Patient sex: F
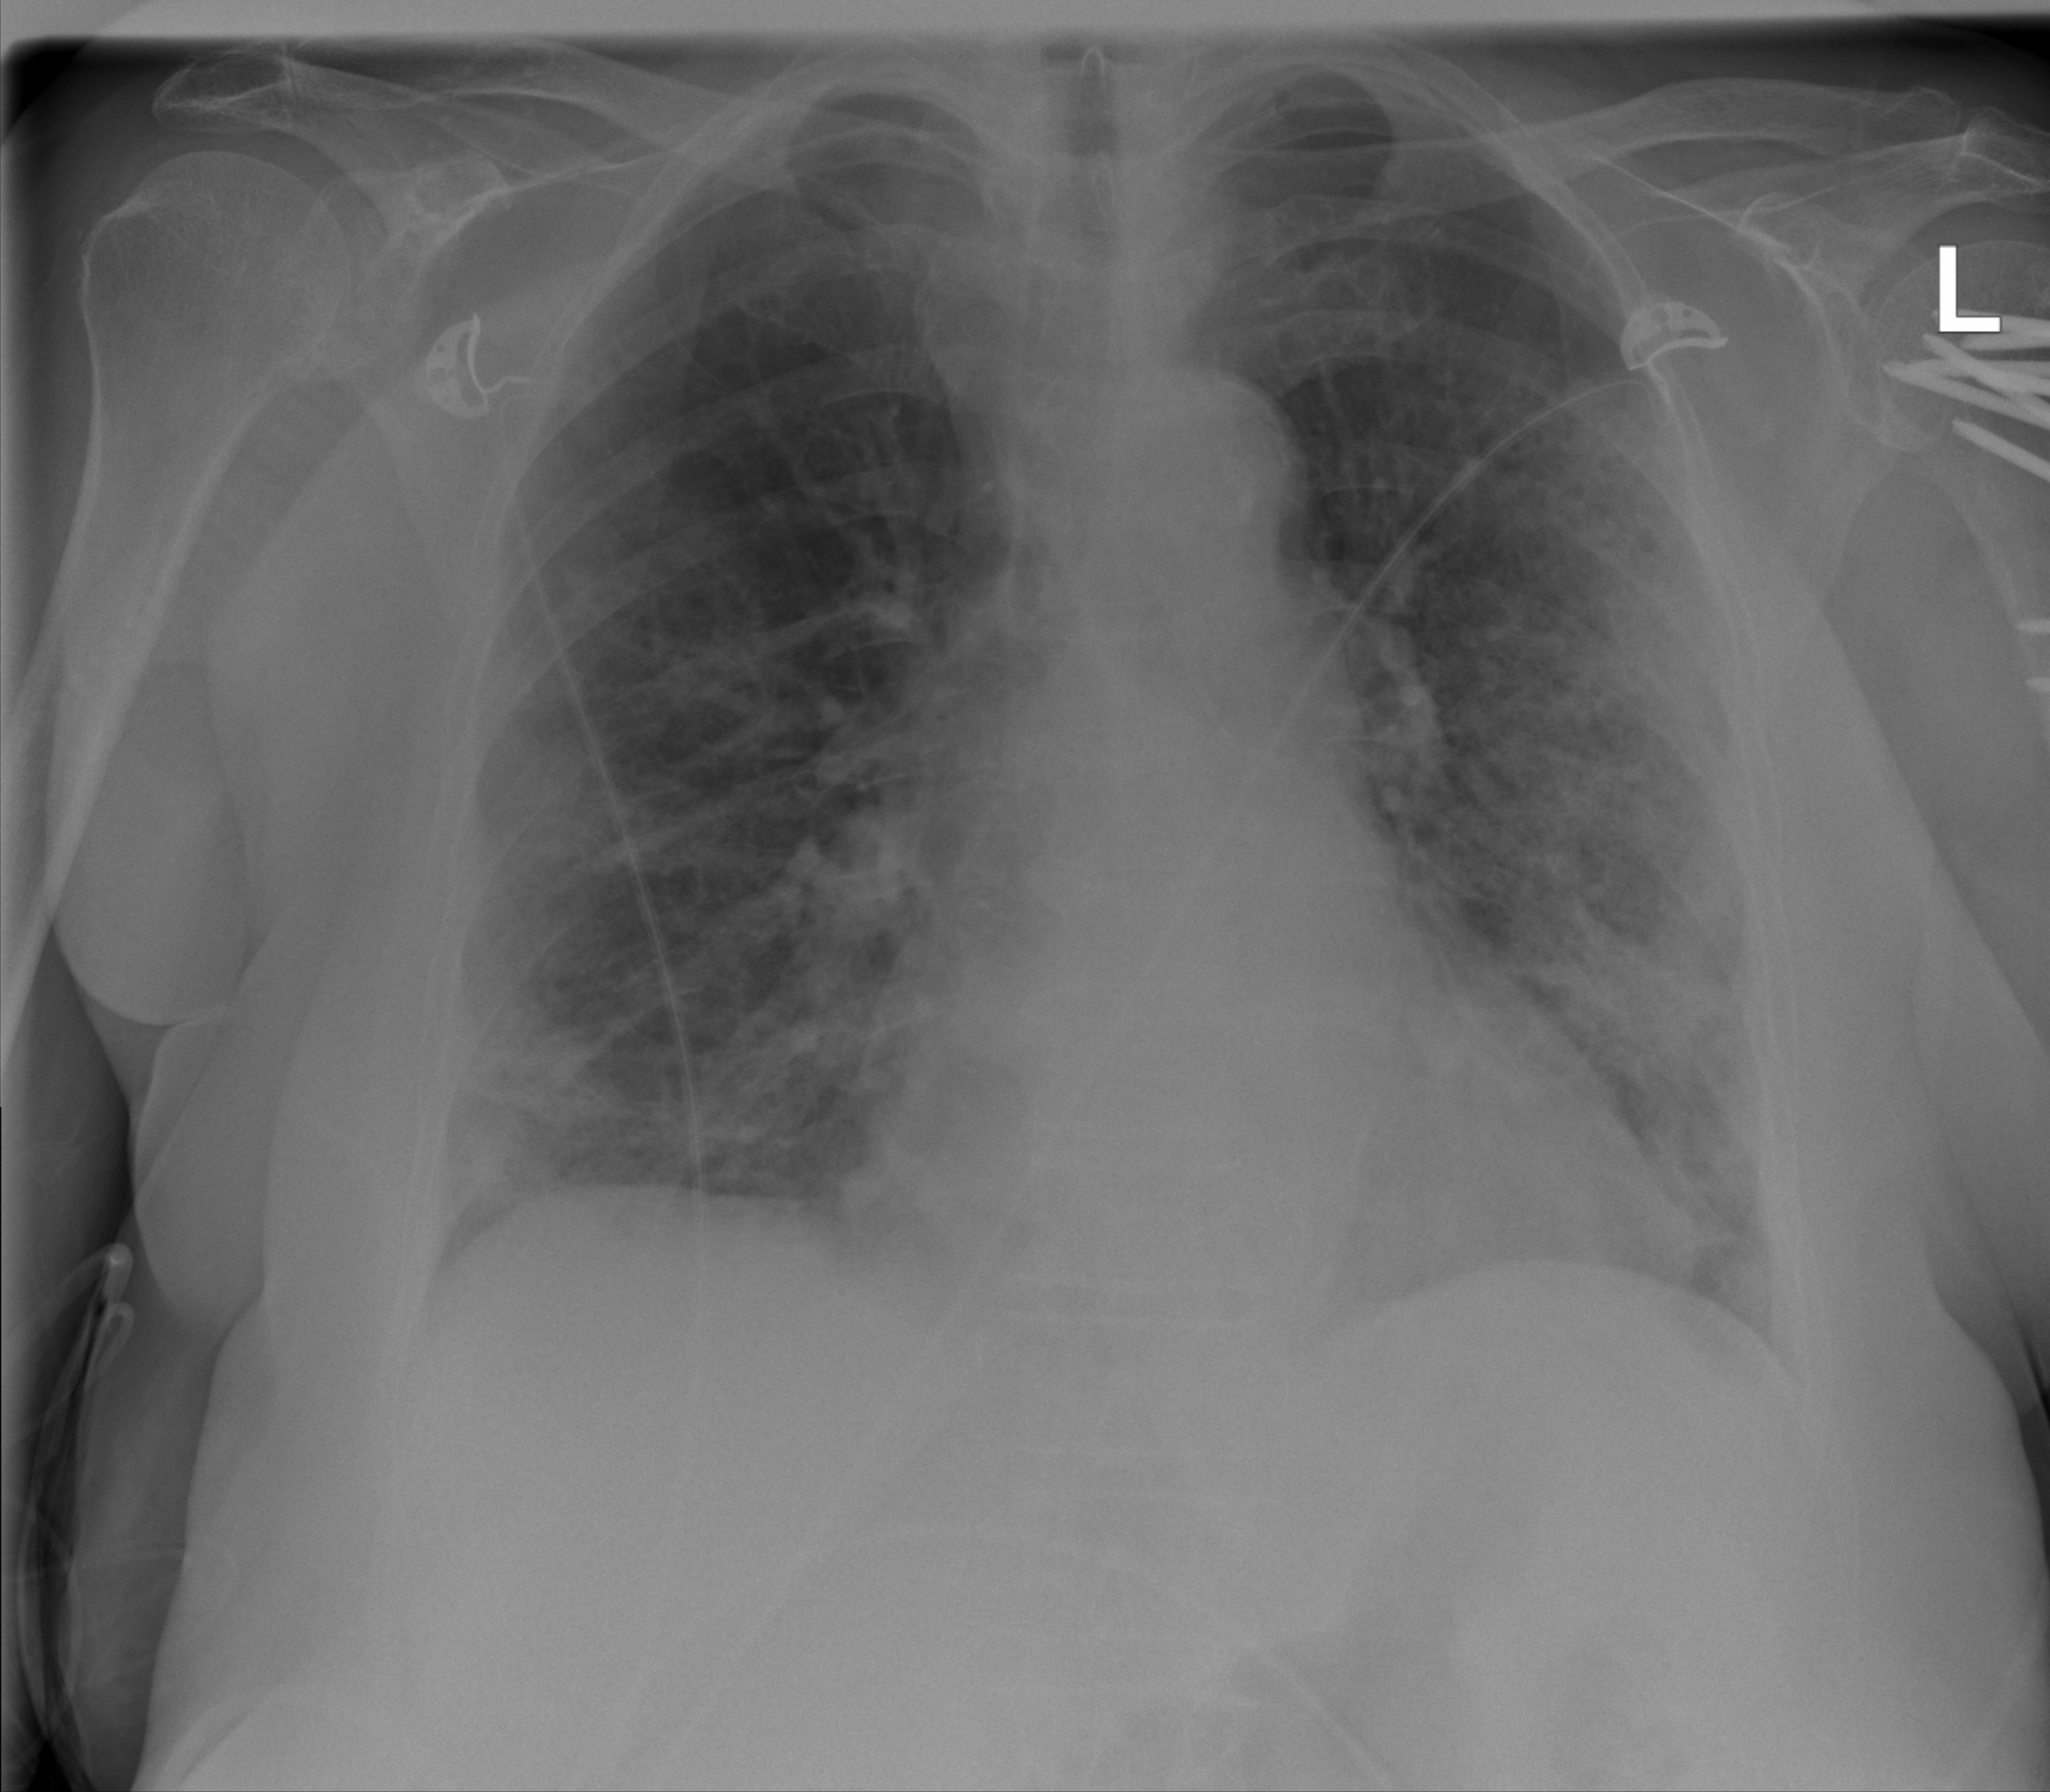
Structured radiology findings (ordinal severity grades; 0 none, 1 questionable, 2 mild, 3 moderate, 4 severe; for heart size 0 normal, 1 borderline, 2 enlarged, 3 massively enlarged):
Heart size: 0
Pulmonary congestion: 0
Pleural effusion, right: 0
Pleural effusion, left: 0
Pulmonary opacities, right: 3
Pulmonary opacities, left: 3
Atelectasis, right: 2
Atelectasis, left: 3